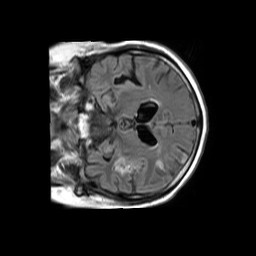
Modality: FLAIR
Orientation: coronal
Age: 85
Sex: male
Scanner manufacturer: philips
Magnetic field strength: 1.5 T
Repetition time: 11 s
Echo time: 0.14 s